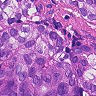
Metastatic tissue present: yes